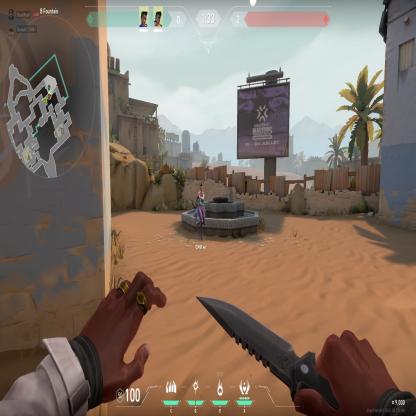
Label: teammate